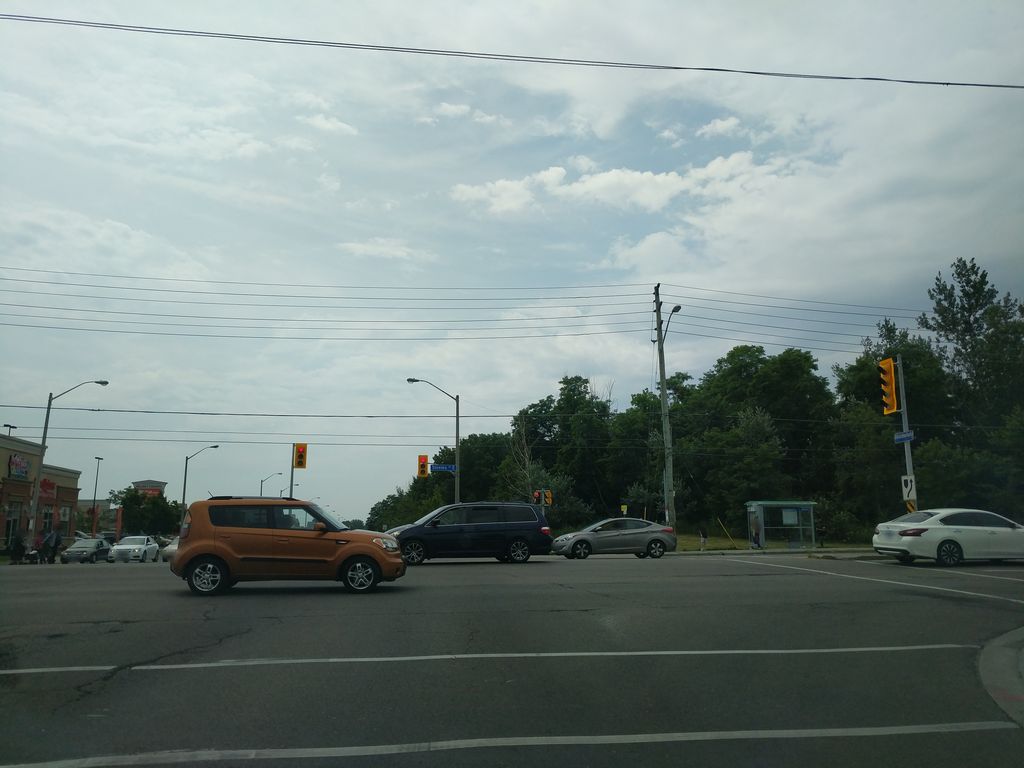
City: toronto